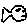
Label: fish